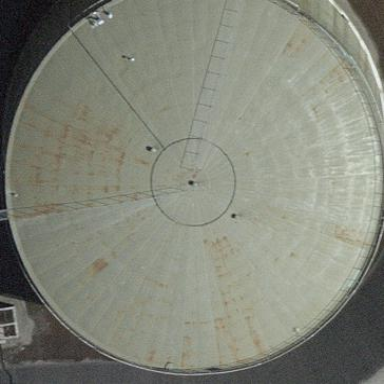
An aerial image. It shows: Storage tank building.